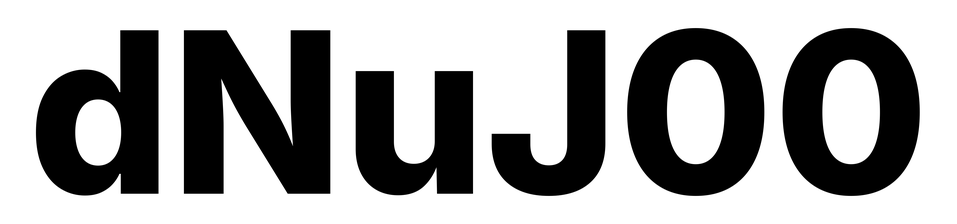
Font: Inter_ExtraBold